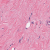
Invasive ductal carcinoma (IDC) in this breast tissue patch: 0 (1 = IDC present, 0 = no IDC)